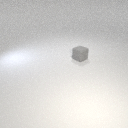
small gray rubber cube